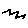
Label: zigzag